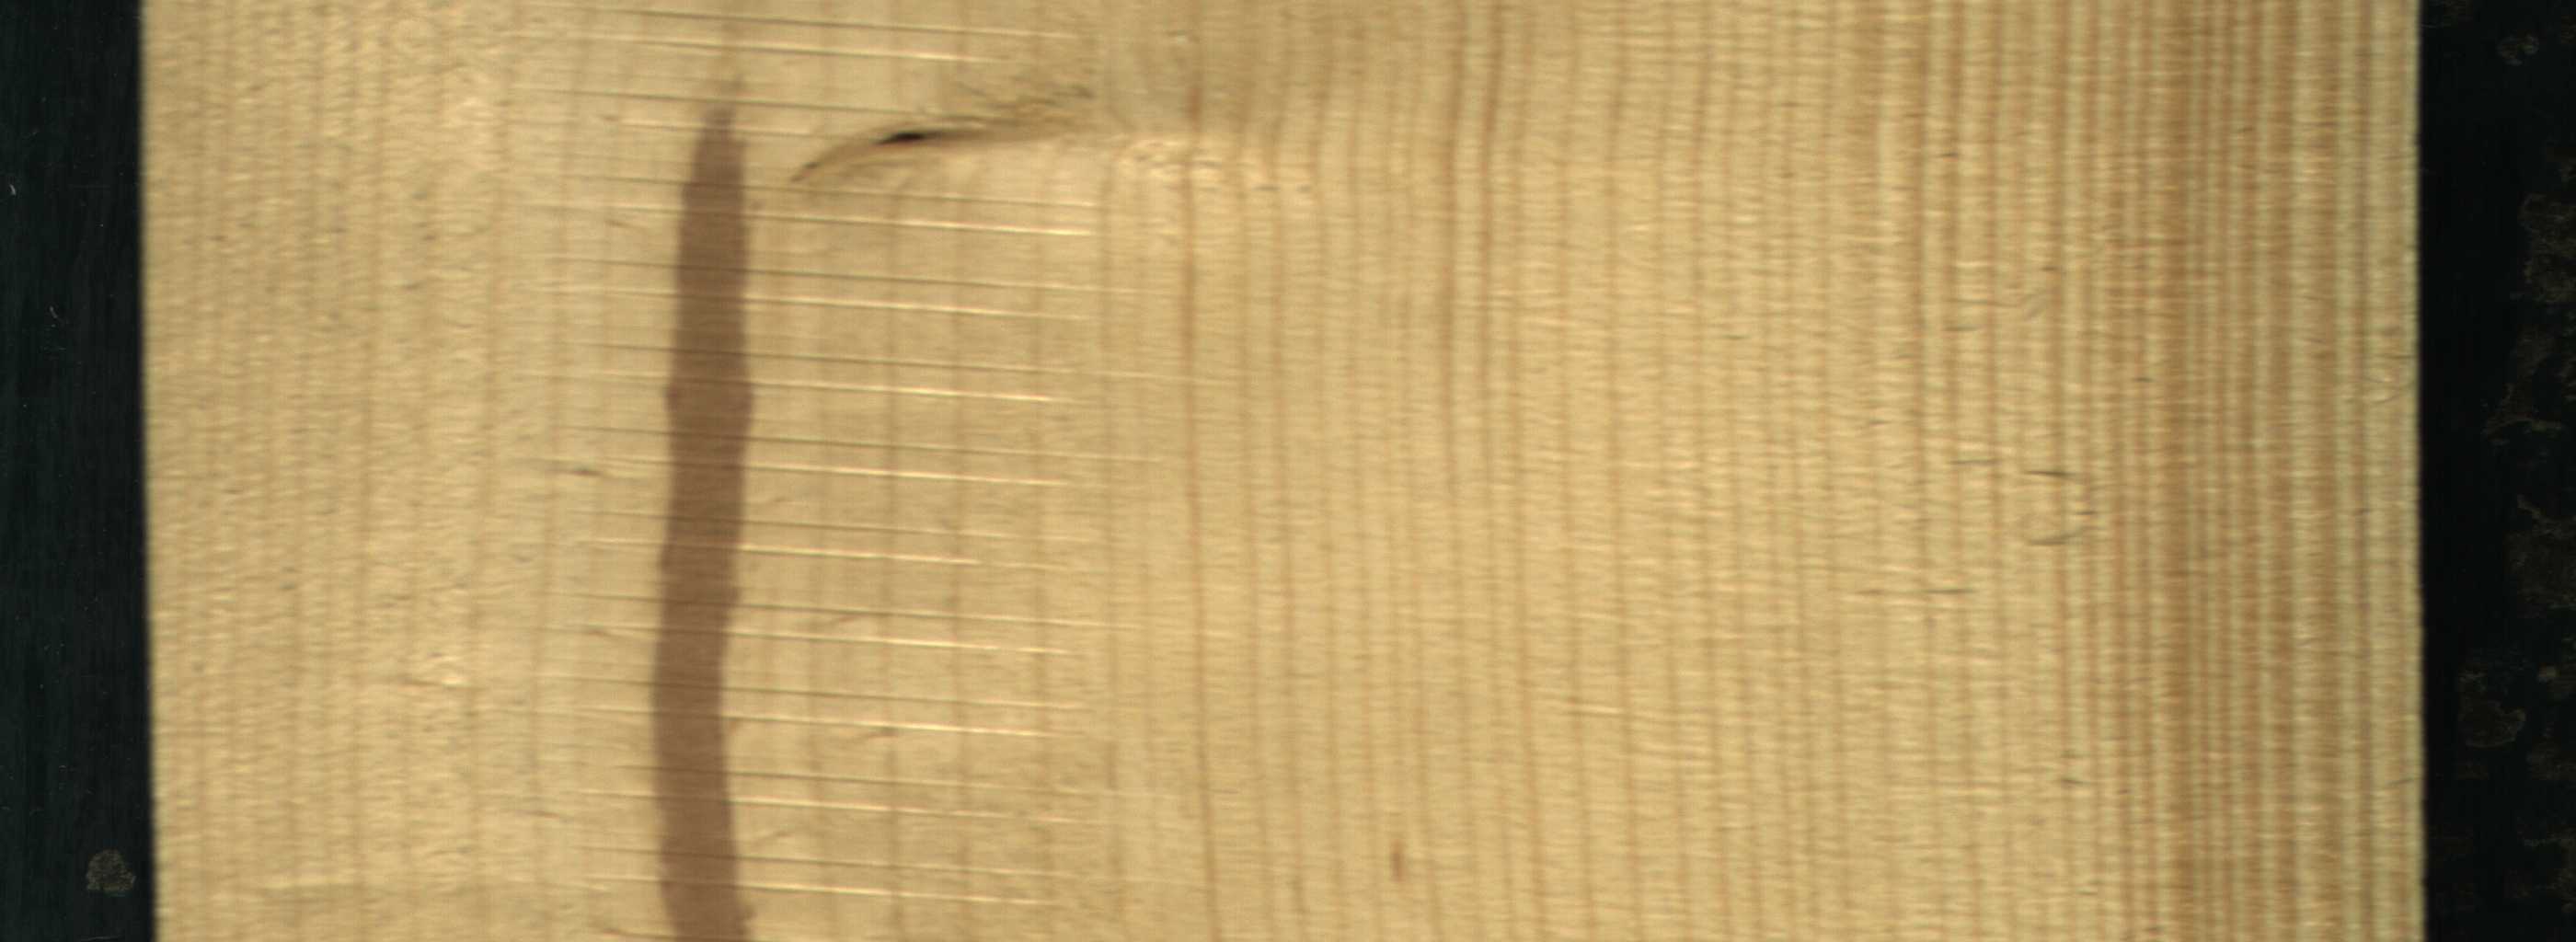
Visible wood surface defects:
Marrow
Dead_Knot